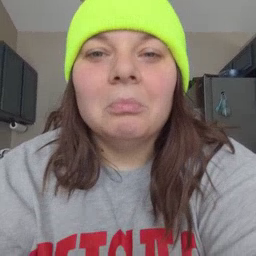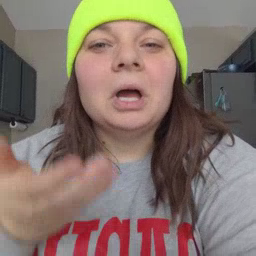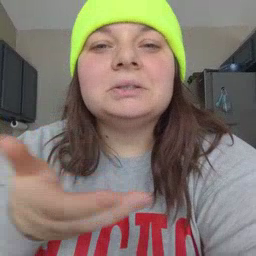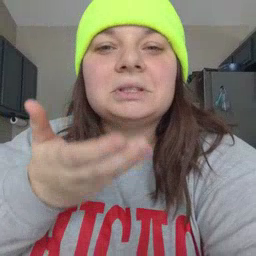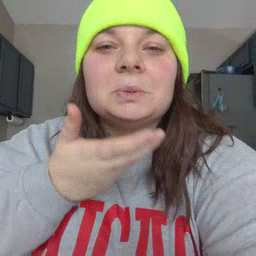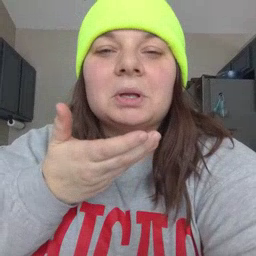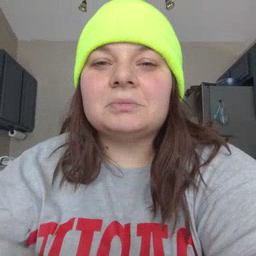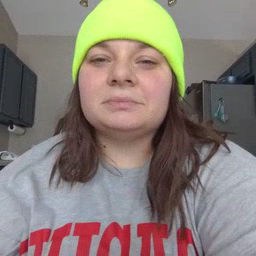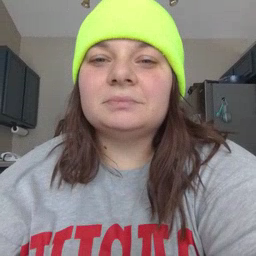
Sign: cereal